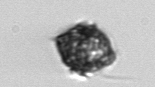
Label: Kryptoperidinium_triquetrum